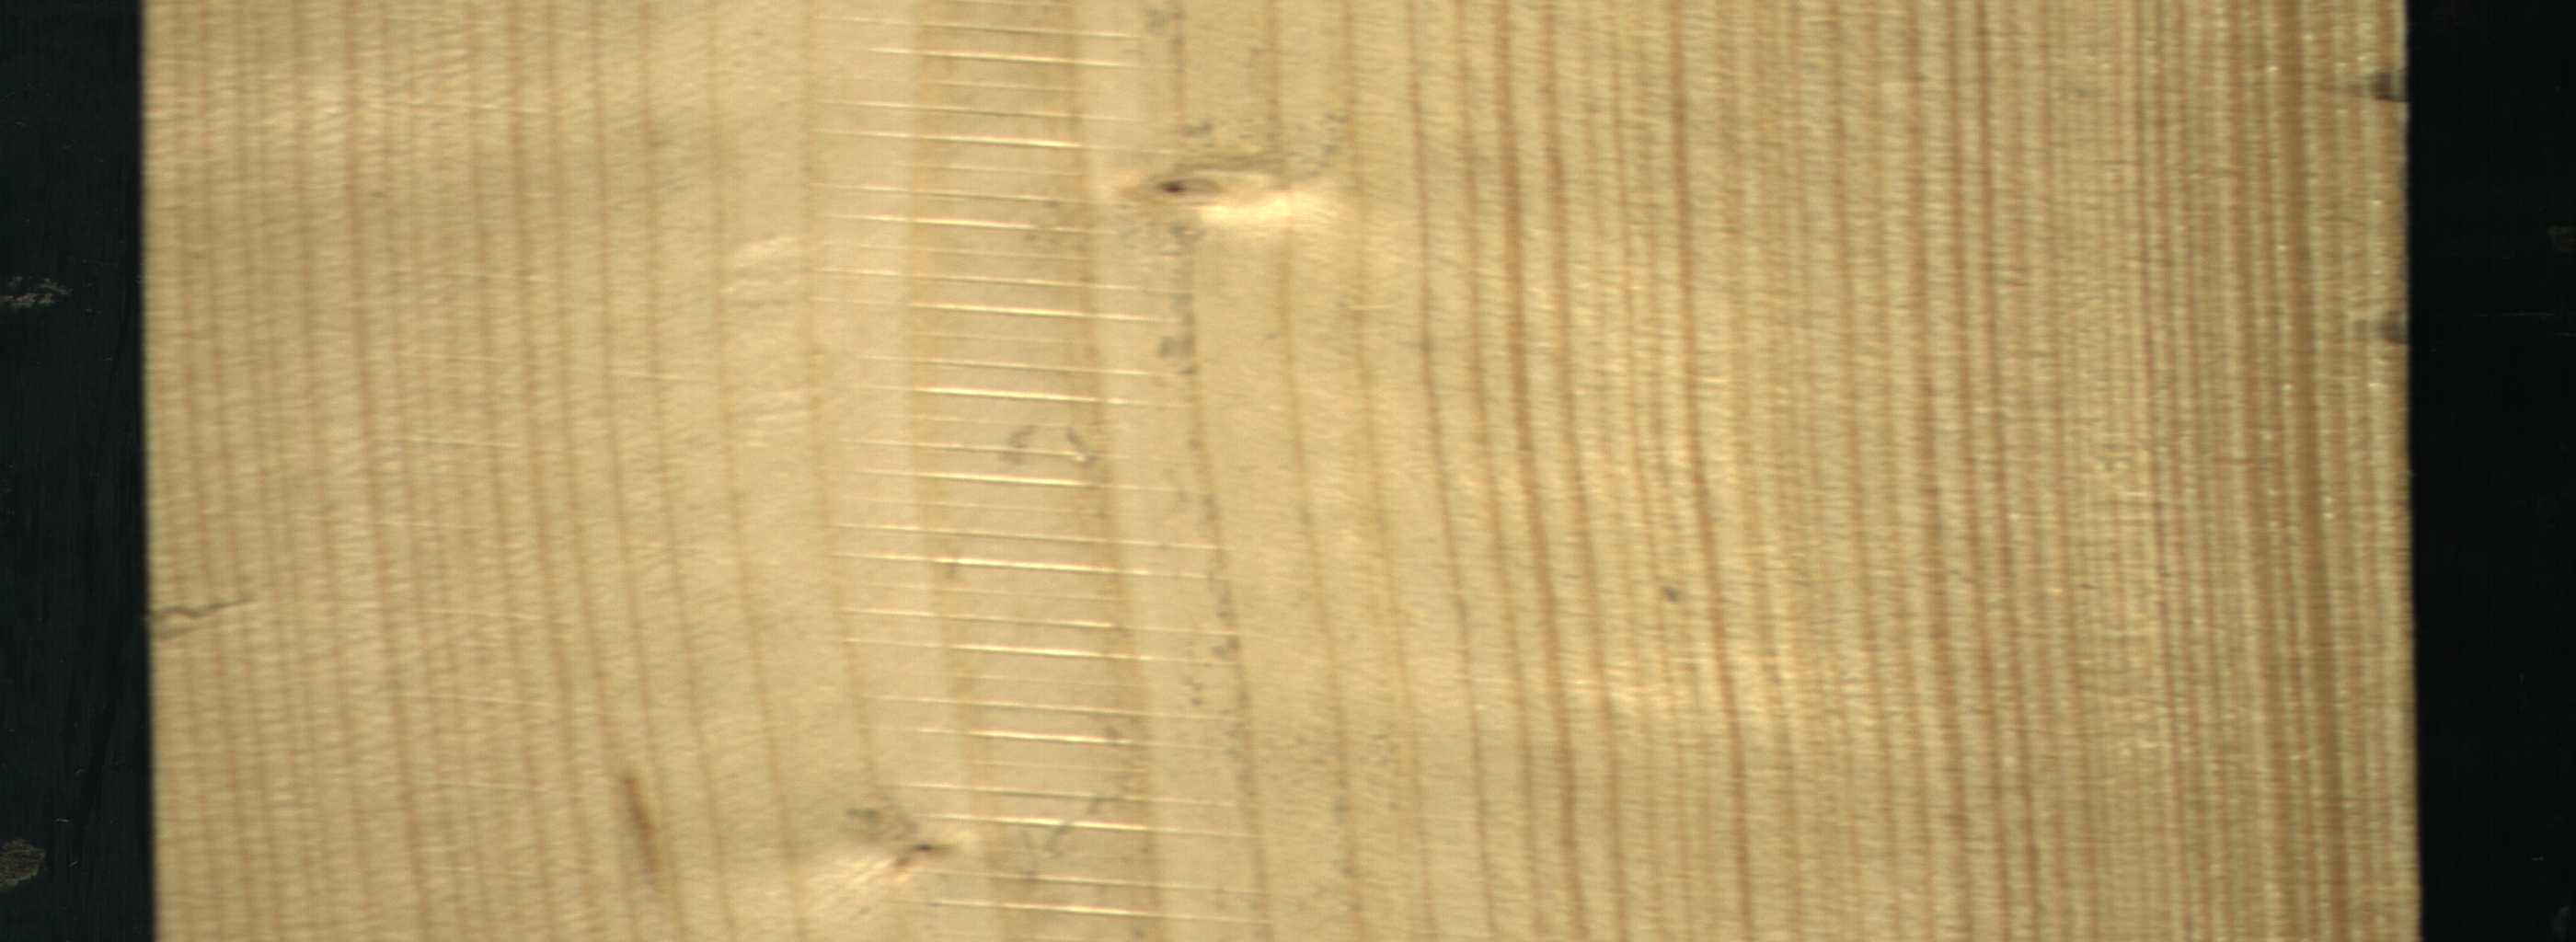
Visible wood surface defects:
Live_Knot